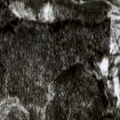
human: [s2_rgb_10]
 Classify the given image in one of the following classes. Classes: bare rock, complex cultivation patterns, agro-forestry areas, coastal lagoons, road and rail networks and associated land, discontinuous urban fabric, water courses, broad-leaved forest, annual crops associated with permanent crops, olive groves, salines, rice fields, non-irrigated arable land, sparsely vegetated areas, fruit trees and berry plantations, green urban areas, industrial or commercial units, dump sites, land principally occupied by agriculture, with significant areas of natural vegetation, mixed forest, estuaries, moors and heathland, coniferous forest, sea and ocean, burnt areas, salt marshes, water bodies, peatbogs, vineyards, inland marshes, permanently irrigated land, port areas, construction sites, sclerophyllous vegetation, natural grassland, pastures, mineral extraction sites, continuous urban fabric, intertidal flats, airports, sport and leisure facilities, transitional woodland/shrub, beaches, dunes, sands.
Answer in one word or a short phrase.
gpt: coniferous forest, transitional woodland/shrub